Field crop: maize
Growth stage: 2
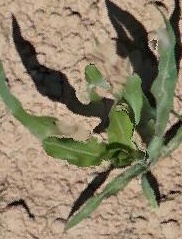
Species: maize